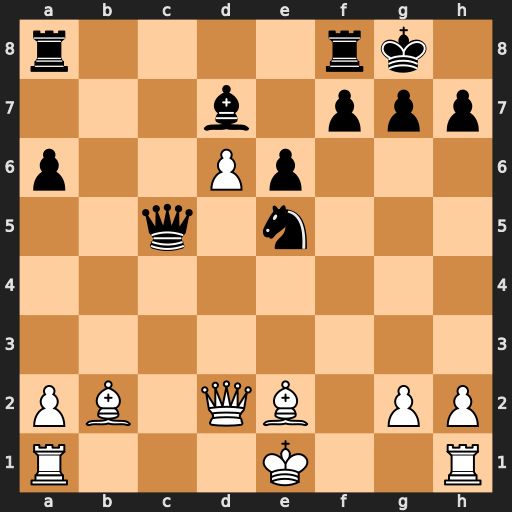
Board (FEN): r4rk1/3b1ppp/p2Pp3/2q1n3/8/8/PB1QB1PP/R3K2R
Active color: w
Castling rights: KQ
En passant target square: -
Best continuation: Rc1 Qd5 Qxd5